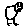
Label: bird